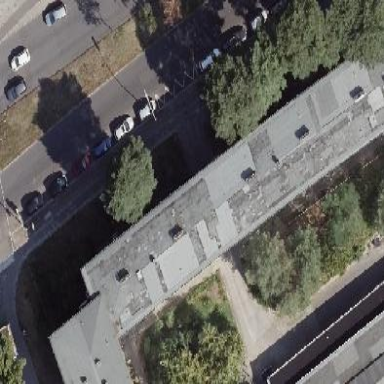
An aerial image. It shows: Building with apartments and flat roof.